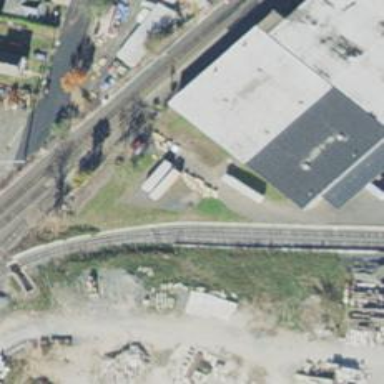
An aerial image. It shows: Railway spur service.